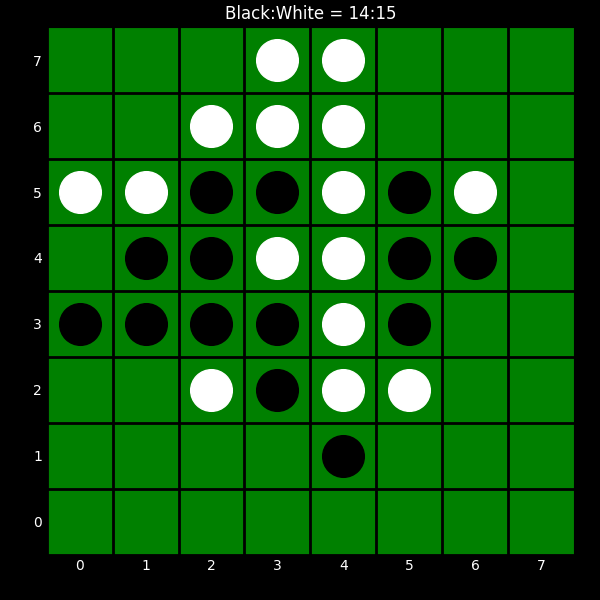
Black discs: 14
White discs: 15